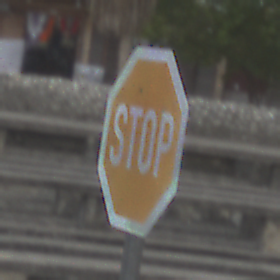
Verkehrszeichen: Stop
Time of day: MorningAfternoon
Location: Outdoor (Suburban)
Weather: PartlyCloudy
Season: NotSpecified
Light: Natural